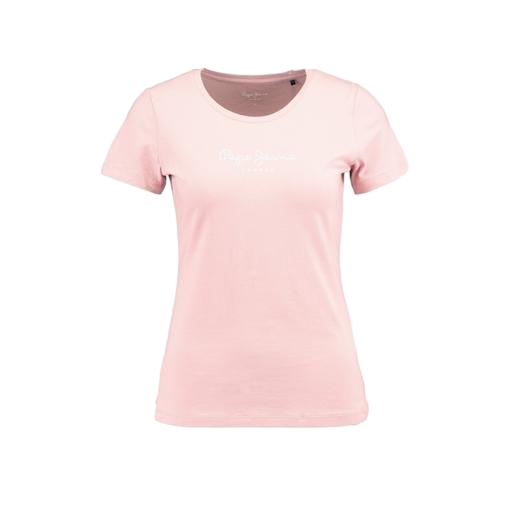
pink pima logo tee, pink woman's tee, pink graphic t-shirt, white background